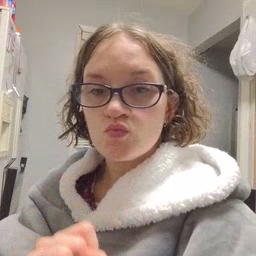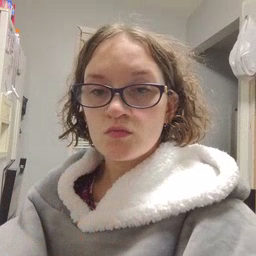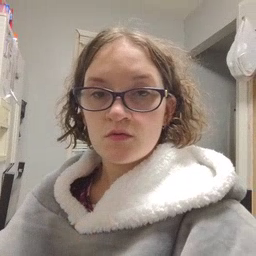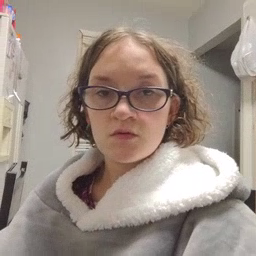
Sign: old